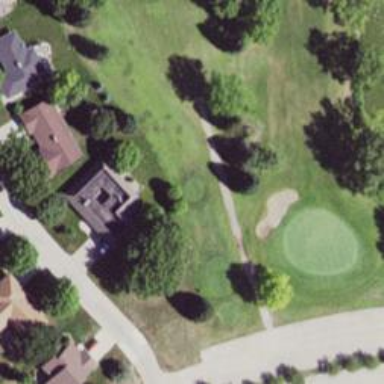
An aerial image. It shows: Pathway for golfing.